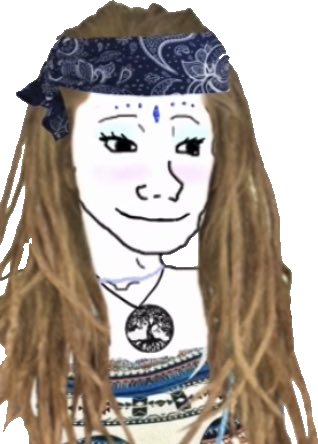
Label: 5_Trad_Wife